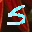
Label: 5